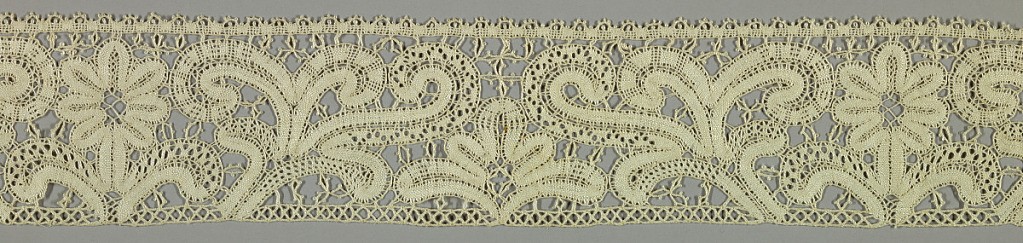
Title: Band
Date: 19th century
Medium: linen Technique: bobbin made continuous tape with bars added
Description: Design of upright flowers set between scrolling leaves. One ornamental border.